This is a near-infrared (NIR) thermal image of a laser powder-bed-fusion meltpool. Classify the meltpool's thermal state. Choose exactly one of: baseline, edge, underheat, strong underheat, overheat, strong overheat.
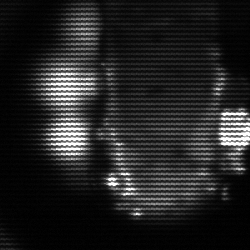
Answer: strong underheat